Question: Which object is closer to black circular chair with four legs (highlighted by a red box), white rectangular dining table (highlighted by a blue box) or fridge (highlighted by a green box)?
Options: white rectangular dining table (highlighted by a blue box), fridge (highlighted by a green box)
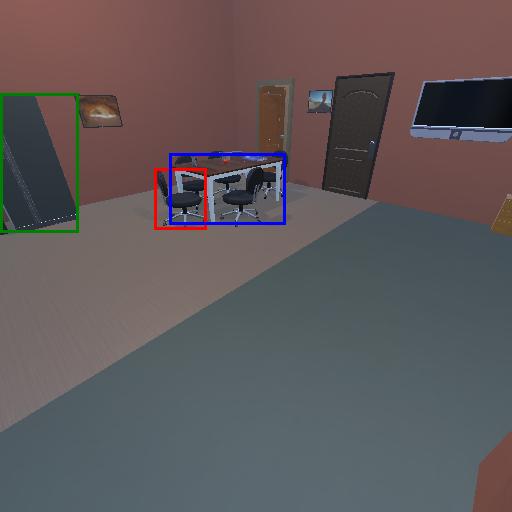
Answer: white rectangular dining table (highlighted by a blue box)